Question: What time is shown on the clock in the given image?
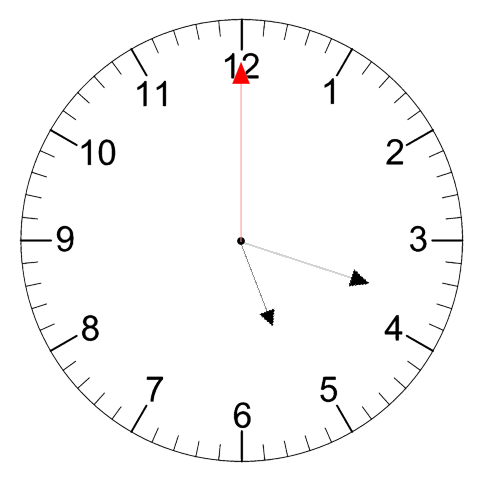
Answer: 05:18:00